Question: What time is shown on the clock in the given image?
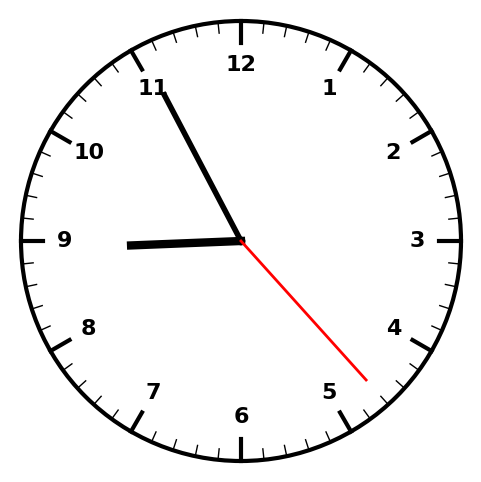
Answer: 08:55:23